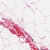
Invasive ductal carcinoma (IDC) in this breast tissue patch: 0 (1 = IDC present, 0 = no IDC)